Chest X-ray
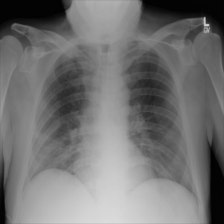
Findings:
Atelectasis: negative
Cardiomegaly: negative
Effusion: negative
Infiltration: negative
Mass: negative
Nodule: negative
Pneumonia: negative
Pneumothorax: negative
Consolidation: negative
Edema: negative
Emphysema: negative
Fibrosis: negative
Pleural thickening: negative
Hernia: negative